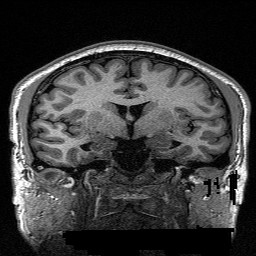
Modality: T1w
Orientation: sagittal
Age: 29
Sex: female